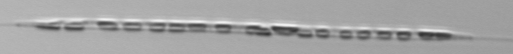
Label: Rhizosolenia